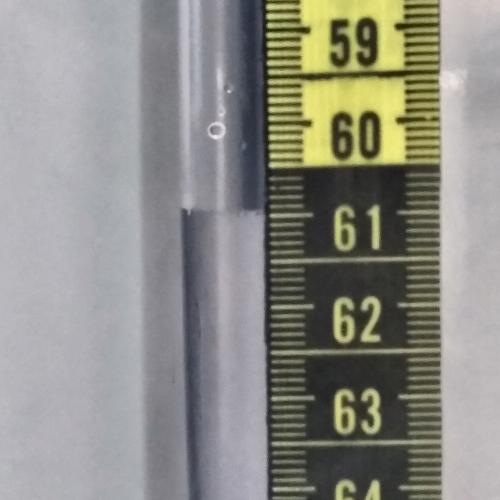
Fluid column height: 61.0 cm